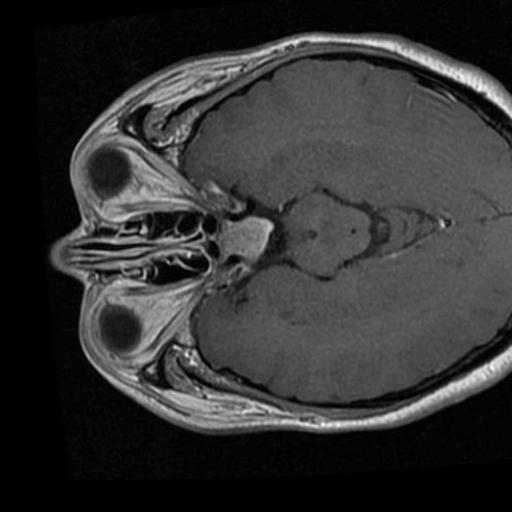
Label: brain_tumor